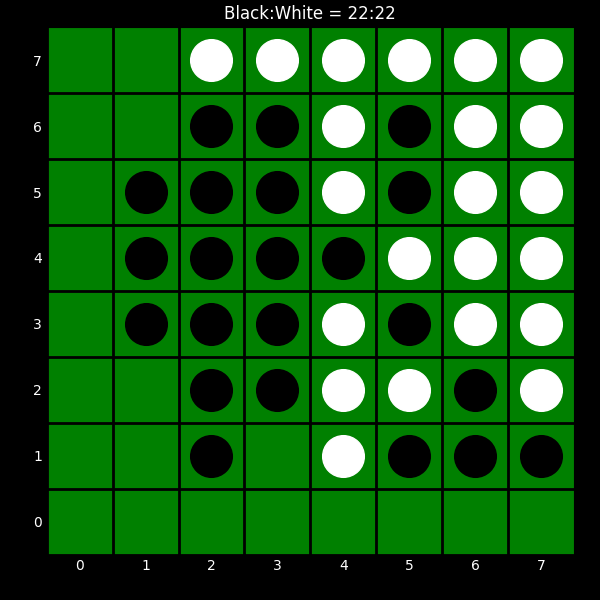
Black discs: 22
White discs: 22